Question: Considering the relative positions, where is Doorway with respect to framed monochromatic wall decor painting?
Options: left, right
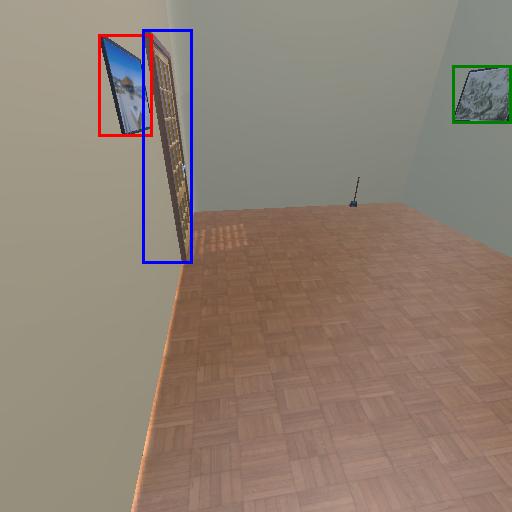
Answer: left